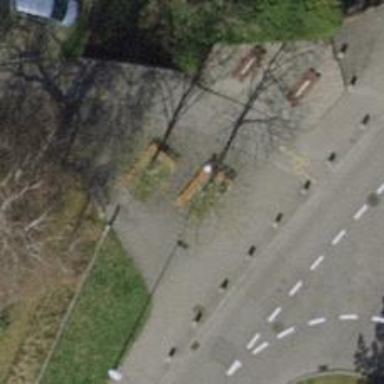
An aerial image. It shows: Brown bench.